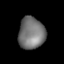
Tissue: lung
Cell type: Endothelial cells
Senescence score: 0.5807
Nuclear area (px): 822
Mean DAPI intensity: 116.45